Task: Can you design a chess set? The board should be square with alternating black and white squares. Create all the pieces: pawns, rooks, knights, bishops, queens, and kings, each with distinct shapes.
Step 2761:
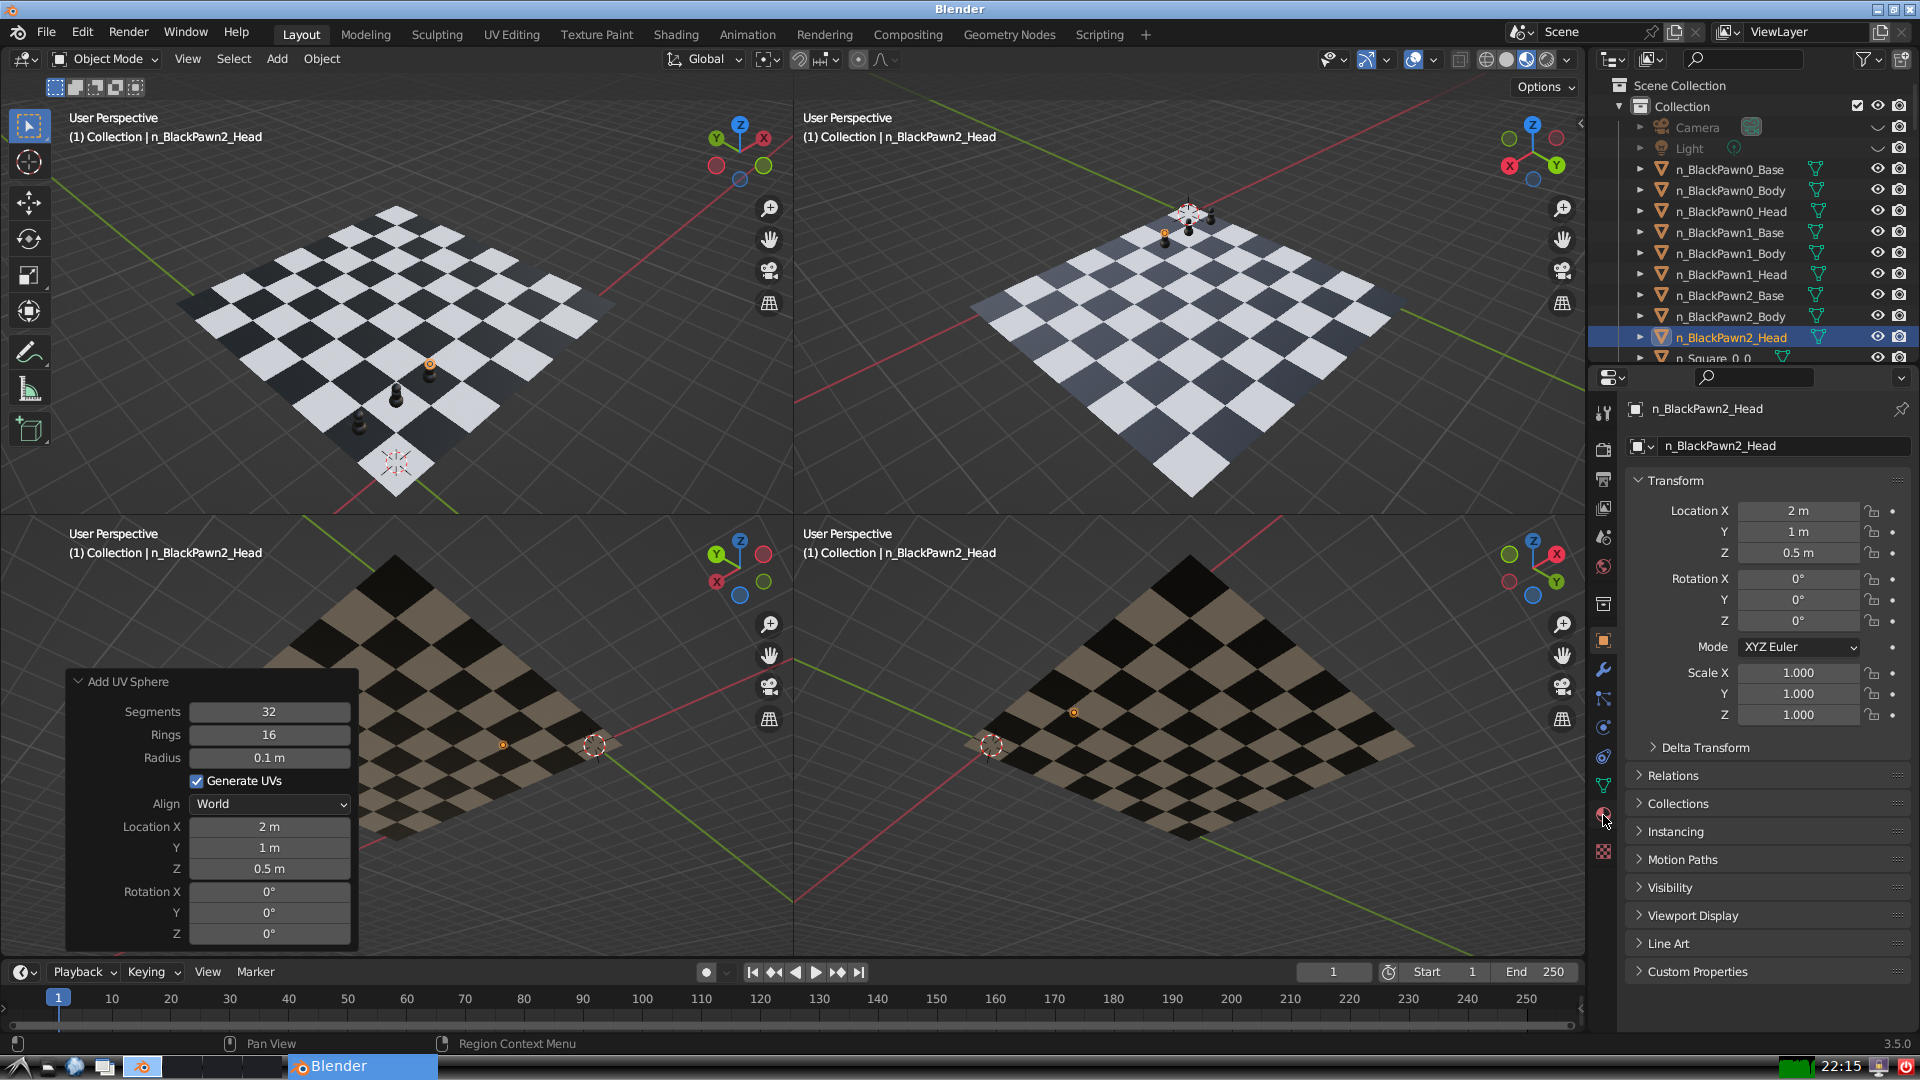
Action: click: no